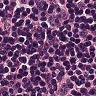
Metastatic tissue present: yes